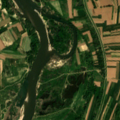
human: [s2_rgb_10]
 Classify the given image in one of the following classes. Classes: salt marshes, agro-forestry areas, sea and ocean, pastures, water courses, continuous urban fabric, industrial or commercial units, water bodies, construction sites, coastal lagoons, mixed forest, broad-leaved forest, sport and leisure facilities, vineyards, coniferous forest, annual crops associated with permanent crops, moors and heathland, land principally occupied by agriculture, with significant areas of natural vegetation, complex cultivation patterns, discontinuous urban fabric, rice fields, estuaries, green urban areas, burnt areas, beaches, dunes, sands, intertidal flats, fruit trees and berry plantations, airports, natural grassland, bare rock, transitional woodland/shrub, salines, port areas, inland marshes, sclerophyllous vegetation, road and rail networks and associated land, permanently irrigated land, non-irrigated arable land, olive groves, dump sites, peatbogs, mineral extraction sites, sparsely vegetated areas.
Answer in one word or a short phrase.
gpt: non-irrigated arable land, pastures, land principally occupied by agriculture, with significant areas of natural vegetation, transitional woodland/shrub, water courses